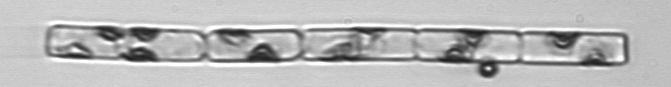
Label: Guinardia_delicatula